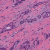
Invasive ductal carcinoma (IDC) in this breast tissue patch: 1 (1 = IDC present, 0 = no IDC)